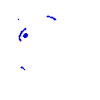
Particle: pion